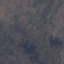
Label: HerbaceousVegetation